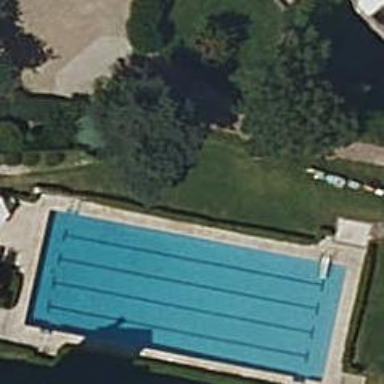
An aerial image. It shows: Swimming pool located in leisure land.